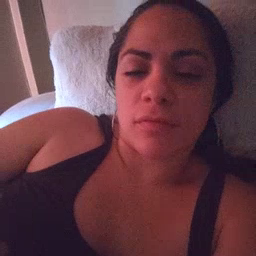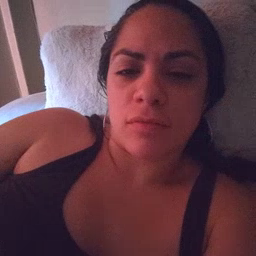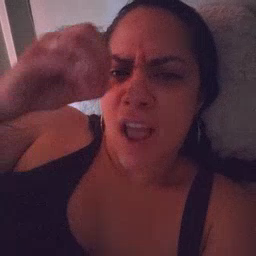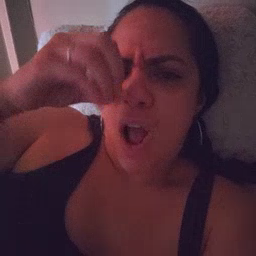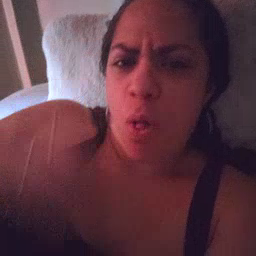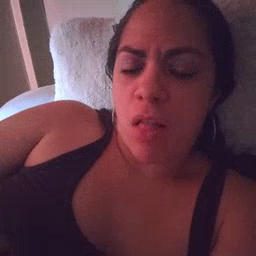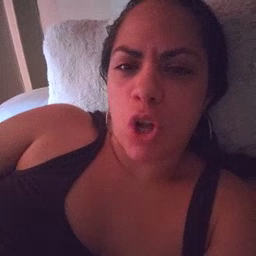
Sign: owl